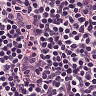
Metastatic tissue present: no